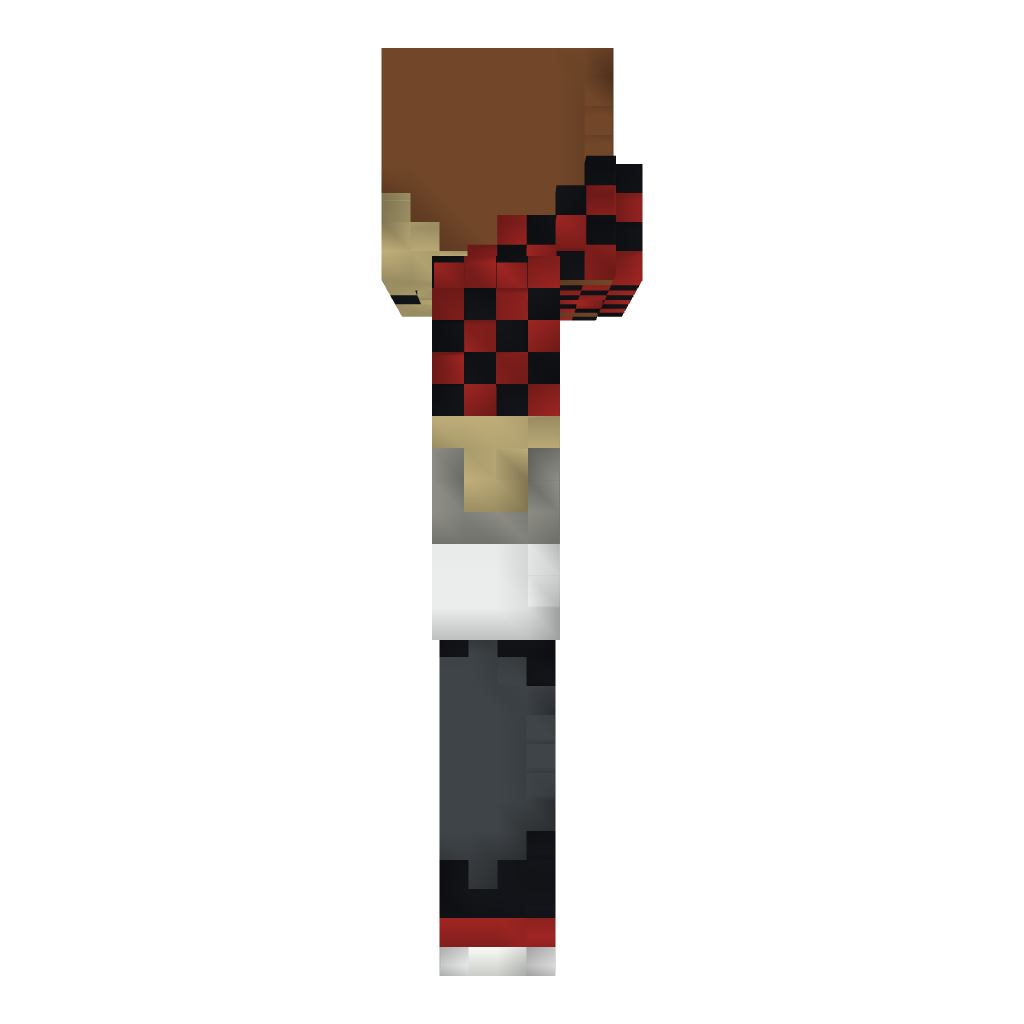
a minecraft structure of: BajanCanadian